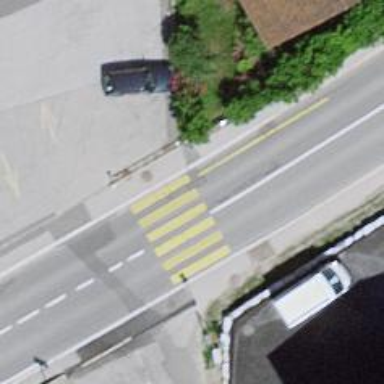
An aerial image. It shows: Zebra crossing on the road.